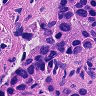
Metastatic tissue present: yes